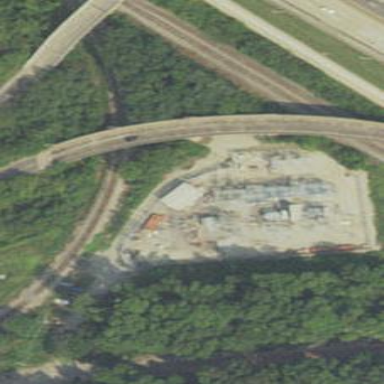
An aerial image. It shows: Power substation.